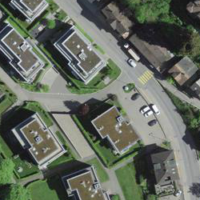
EUNIS habitat code: 54
Species observed at this site:
Cardamine pratensis